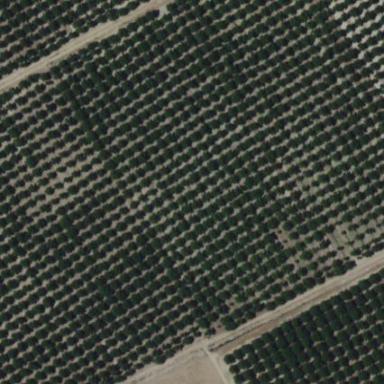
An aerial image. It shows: Orchard.